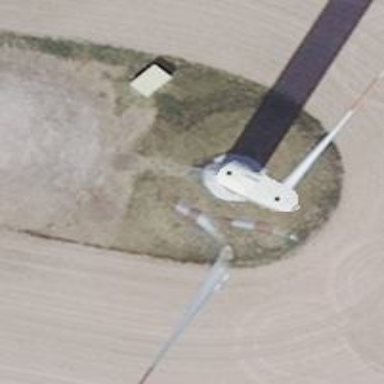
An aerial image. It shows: Wind generator using horizontal axis wind turbines.